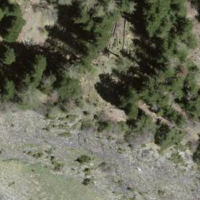
EUNIS habitat code: 43
Species observed at this site:
Senecio ovatus